Interaction volume radius: 5 \u00c5
Interaction volume height: 25 \u00c5
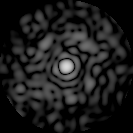
Disorder parameter: 0.8243